Field crop: maize
Growth stage: 2
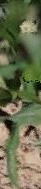
Species: maize